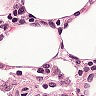
Metastatic tissue present: no